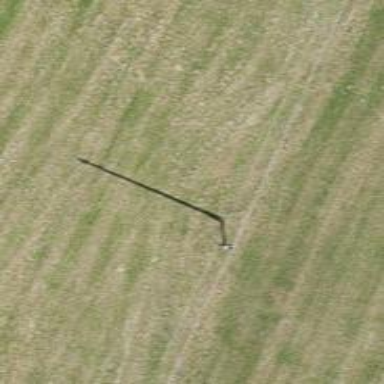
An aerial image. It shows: Utility pole as the man-made structure.